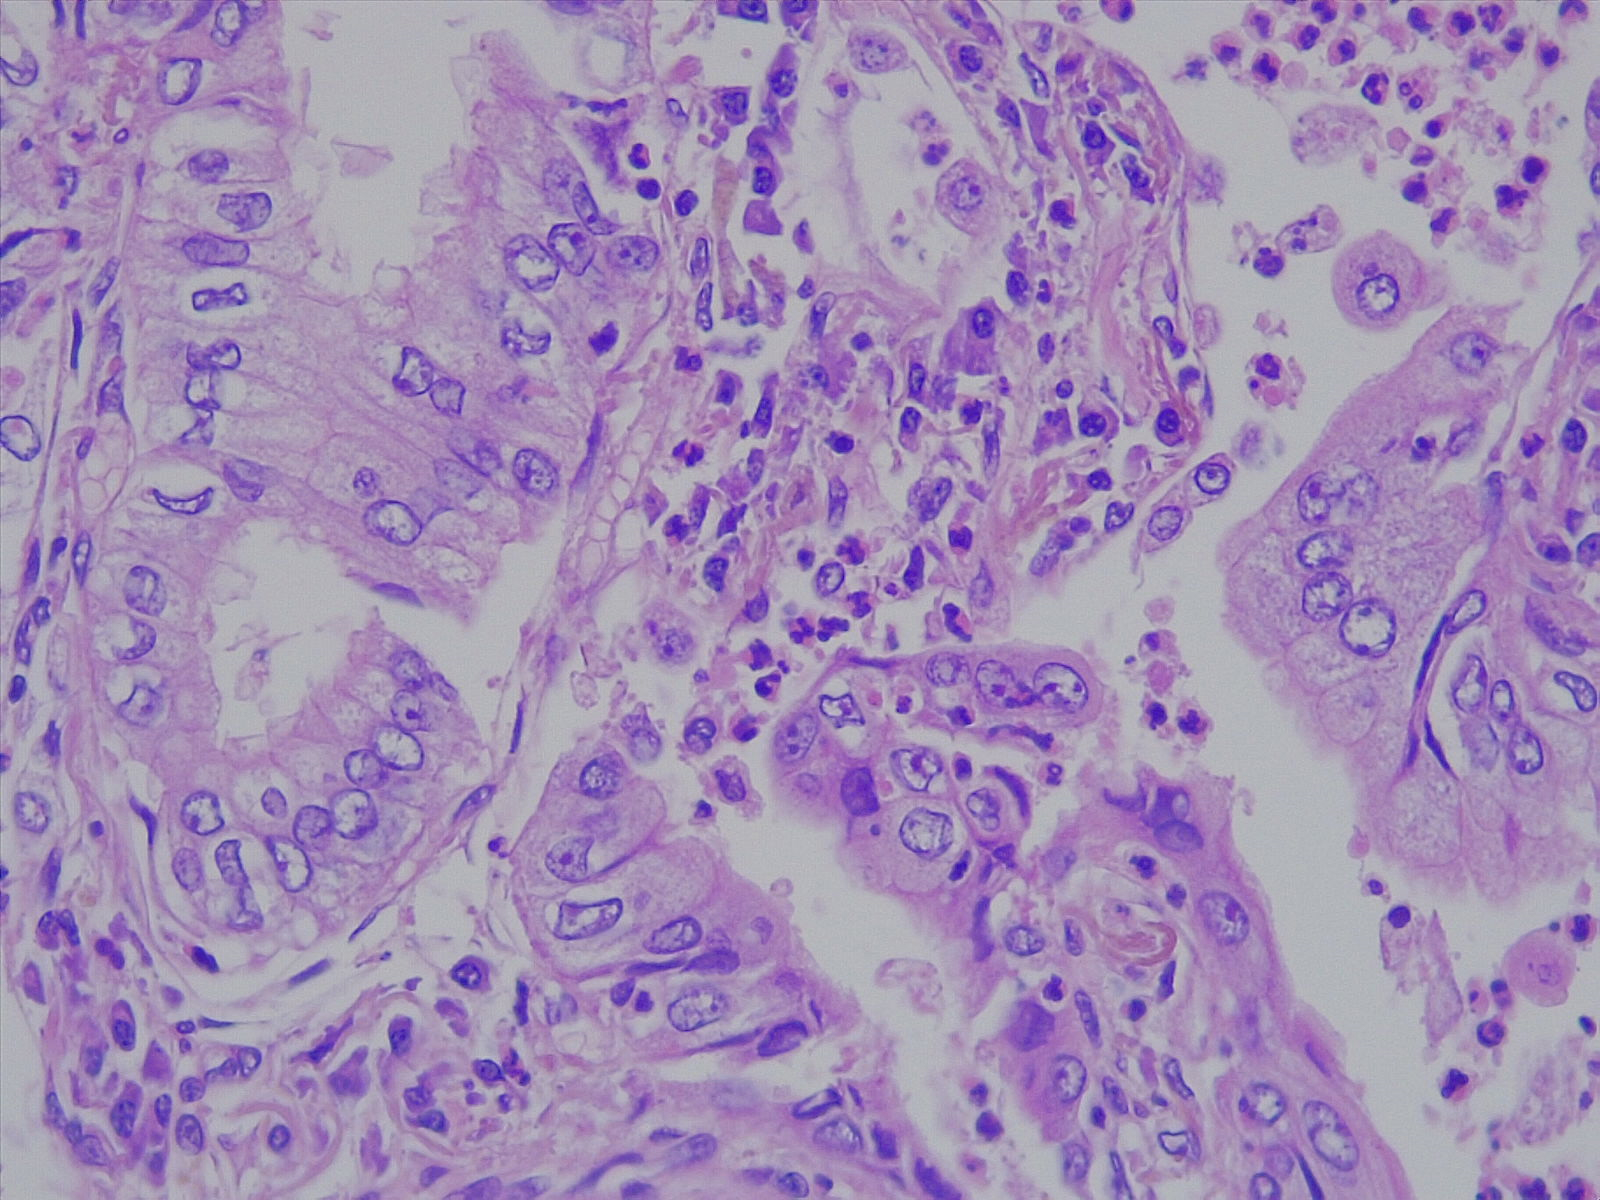
Label: lung adenocarcinoma, well differentiated